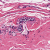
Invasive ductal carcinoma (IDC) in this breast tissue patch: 0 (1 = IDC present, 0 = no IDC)